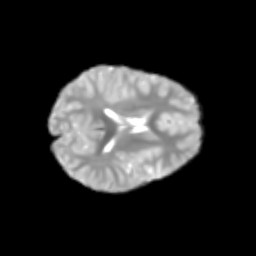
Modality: T2w
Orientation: axial
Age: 6
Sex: male
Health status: healthy